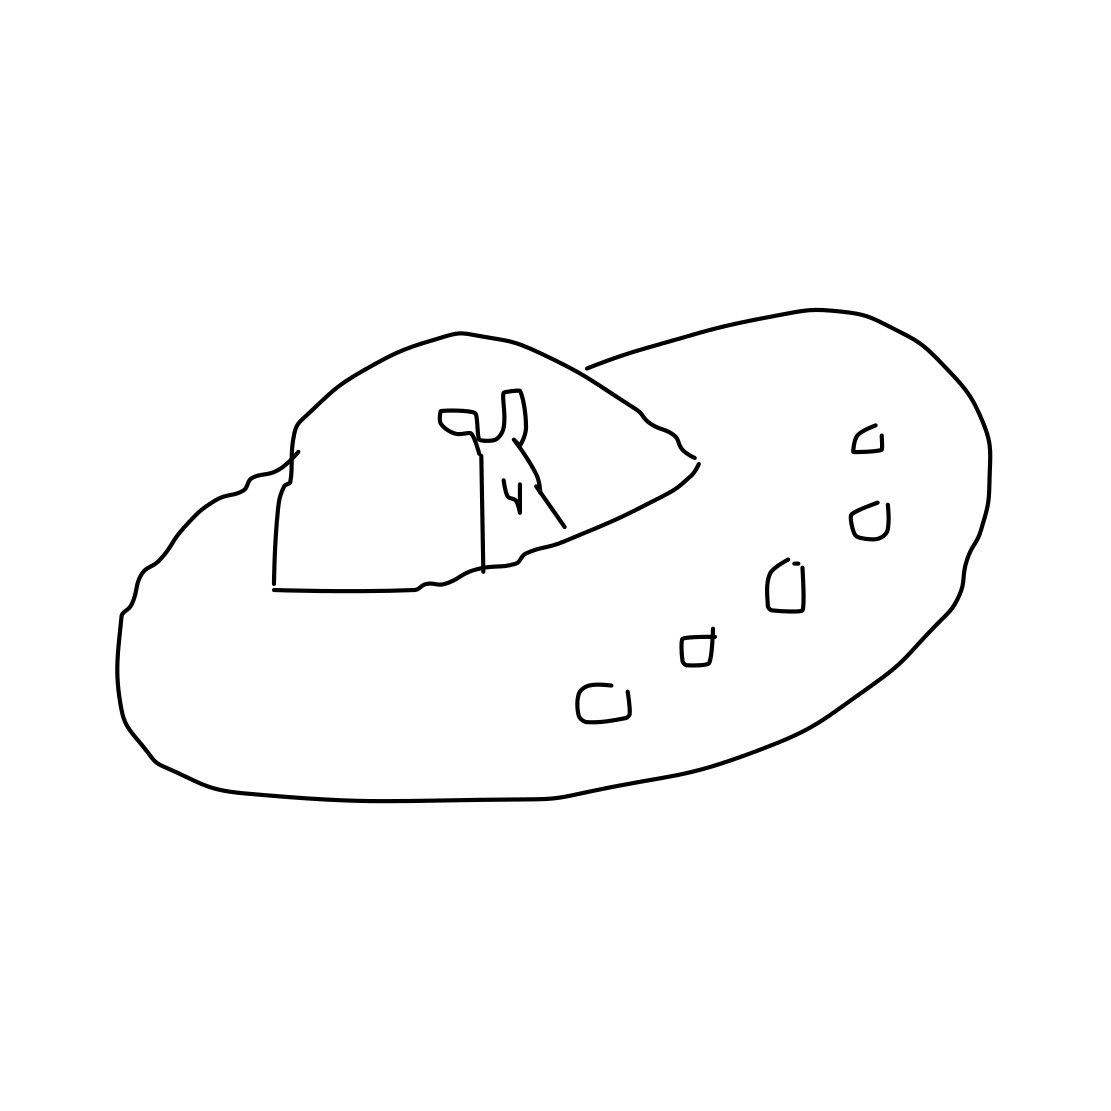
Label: flying saucer